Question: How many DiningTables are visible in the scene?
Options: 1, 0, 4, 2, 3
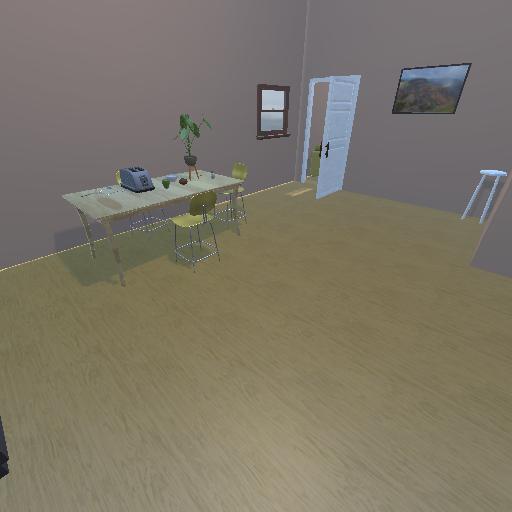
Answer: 1